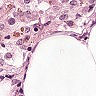
Metastatic tissue present: no